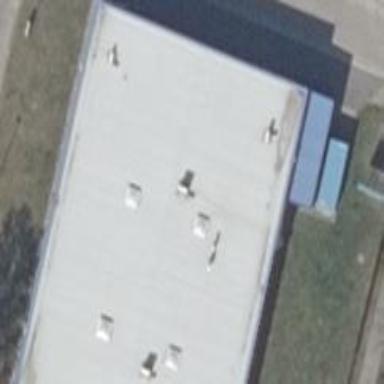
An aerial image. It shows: Retail building with flat grey roof. The shop specializes in furniture.